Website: apple-inc
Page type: review-order
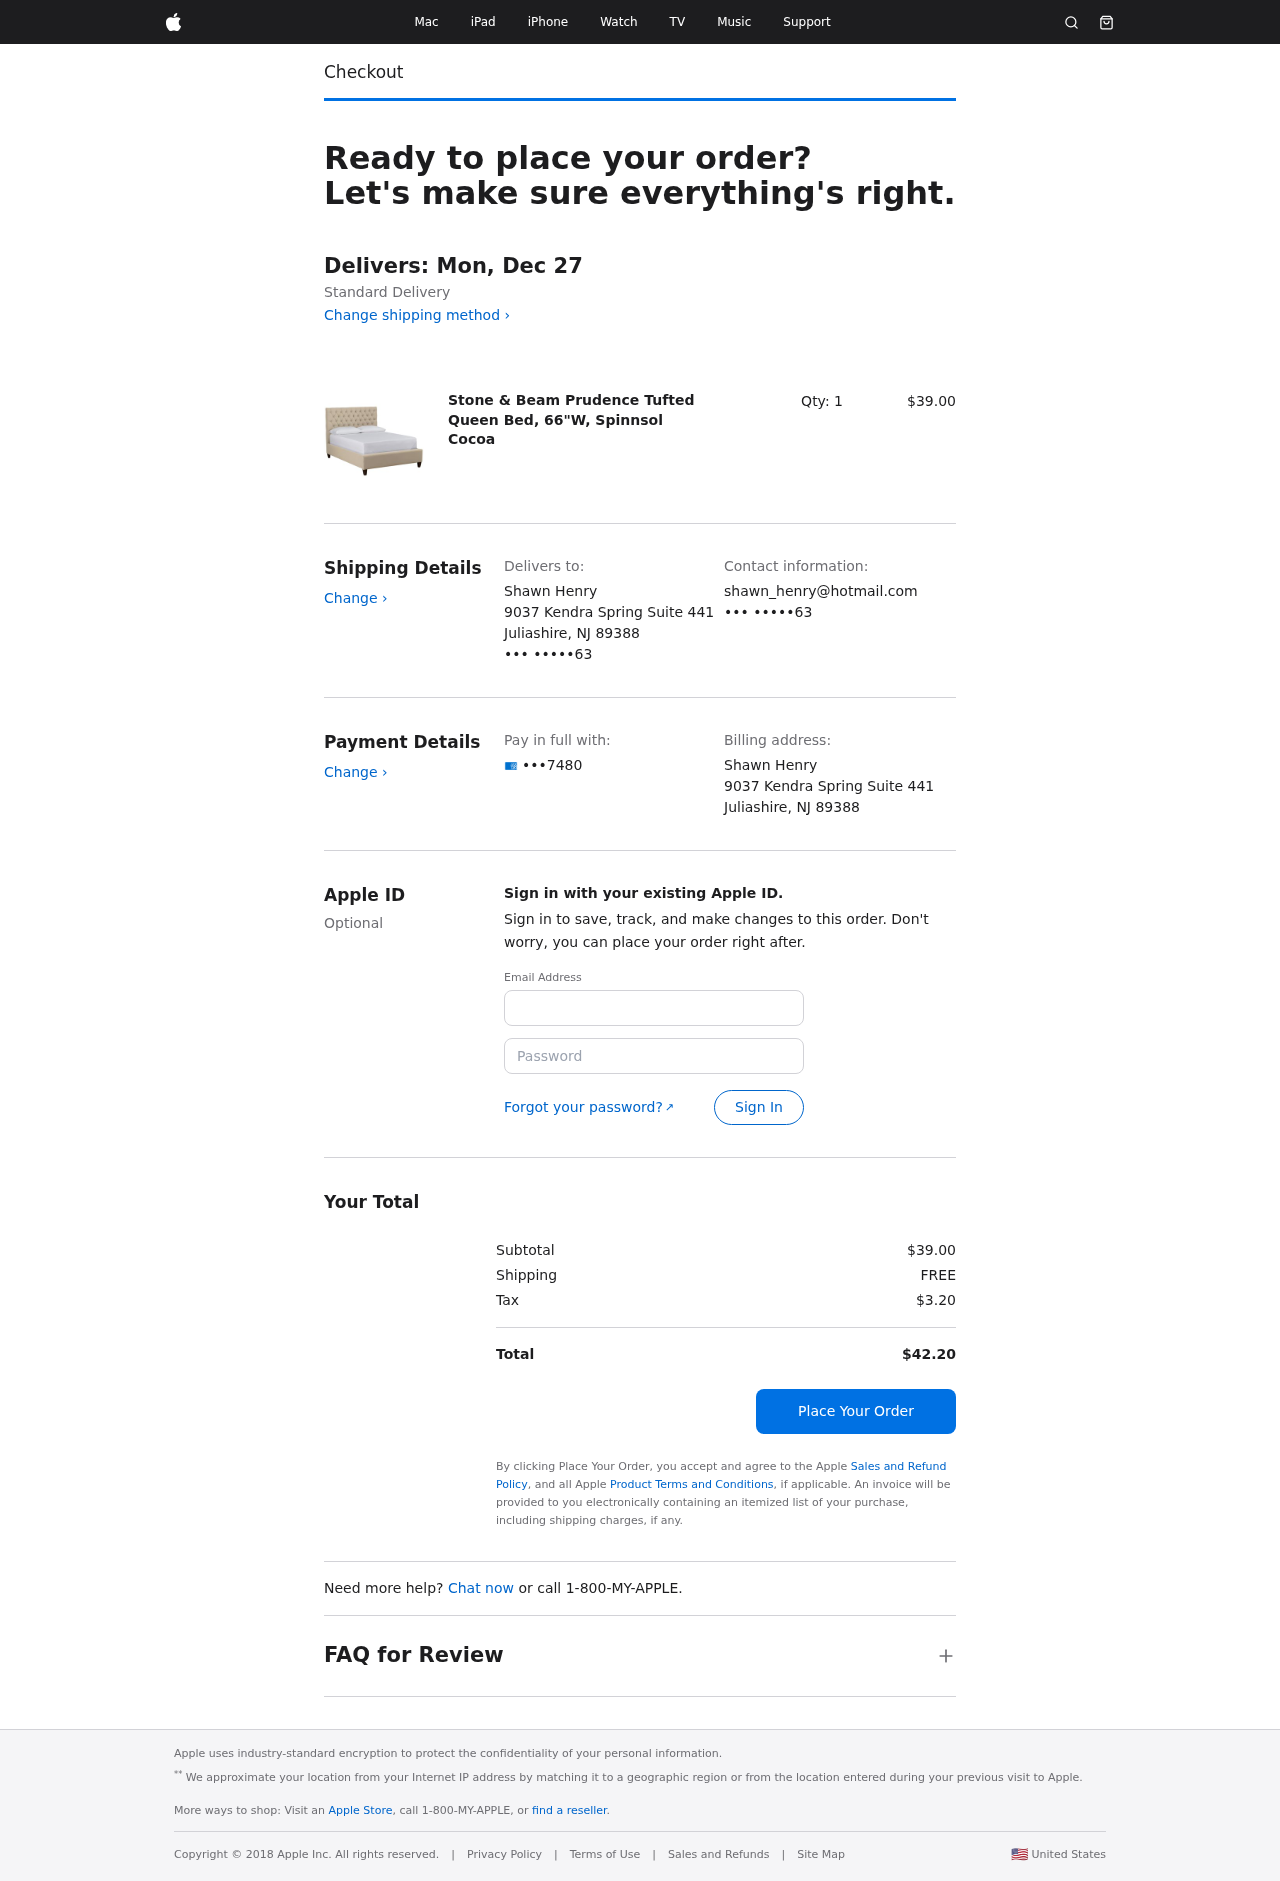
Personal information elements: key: PII_CARD_LAST4
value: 7480
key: PII_CITY_STATE_ZIP
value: Juliashire, NJ 89388
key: PII_EMAIL3
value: shawn_henry@hotmail.com
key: PII_FULLNAME
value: Shawn Henry
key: PII_PHONE_SUFFIX
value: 63
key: PII_STREET
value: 9037 Kendra Spring Suite 441
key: PII_EMAIL2
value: shawn_henry@hotmail.com
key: PII_PHONE_SUFFIX2
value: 63
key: PII_FULLNAME2
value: Shawn Henry
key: PII_STREET2
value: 9037 Kendra Spring Suite 441
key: PII_CITY_STATE_ZIP2
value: Juliashire, NJ 89388
Product elements: key: PRODUCT1_NAME
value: Stone & Beam Prudence Tufted Queen Bed, 66"W, Spinnsol Cocoa
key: PRODUCT1_PRICE
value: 39
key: PRODUCT1_QUANTITY
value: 1
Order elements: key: ORDER_DELIVERY_DATE
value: Delivers: Mon, Dec 27
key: ORDER_SUBTOTAL
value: $39.00
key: ORDER_SHIPPING_COST
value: FREE
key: ORDER_TAX
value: $3.20
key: ORDER_TOTAL
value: $42.20